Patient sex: M
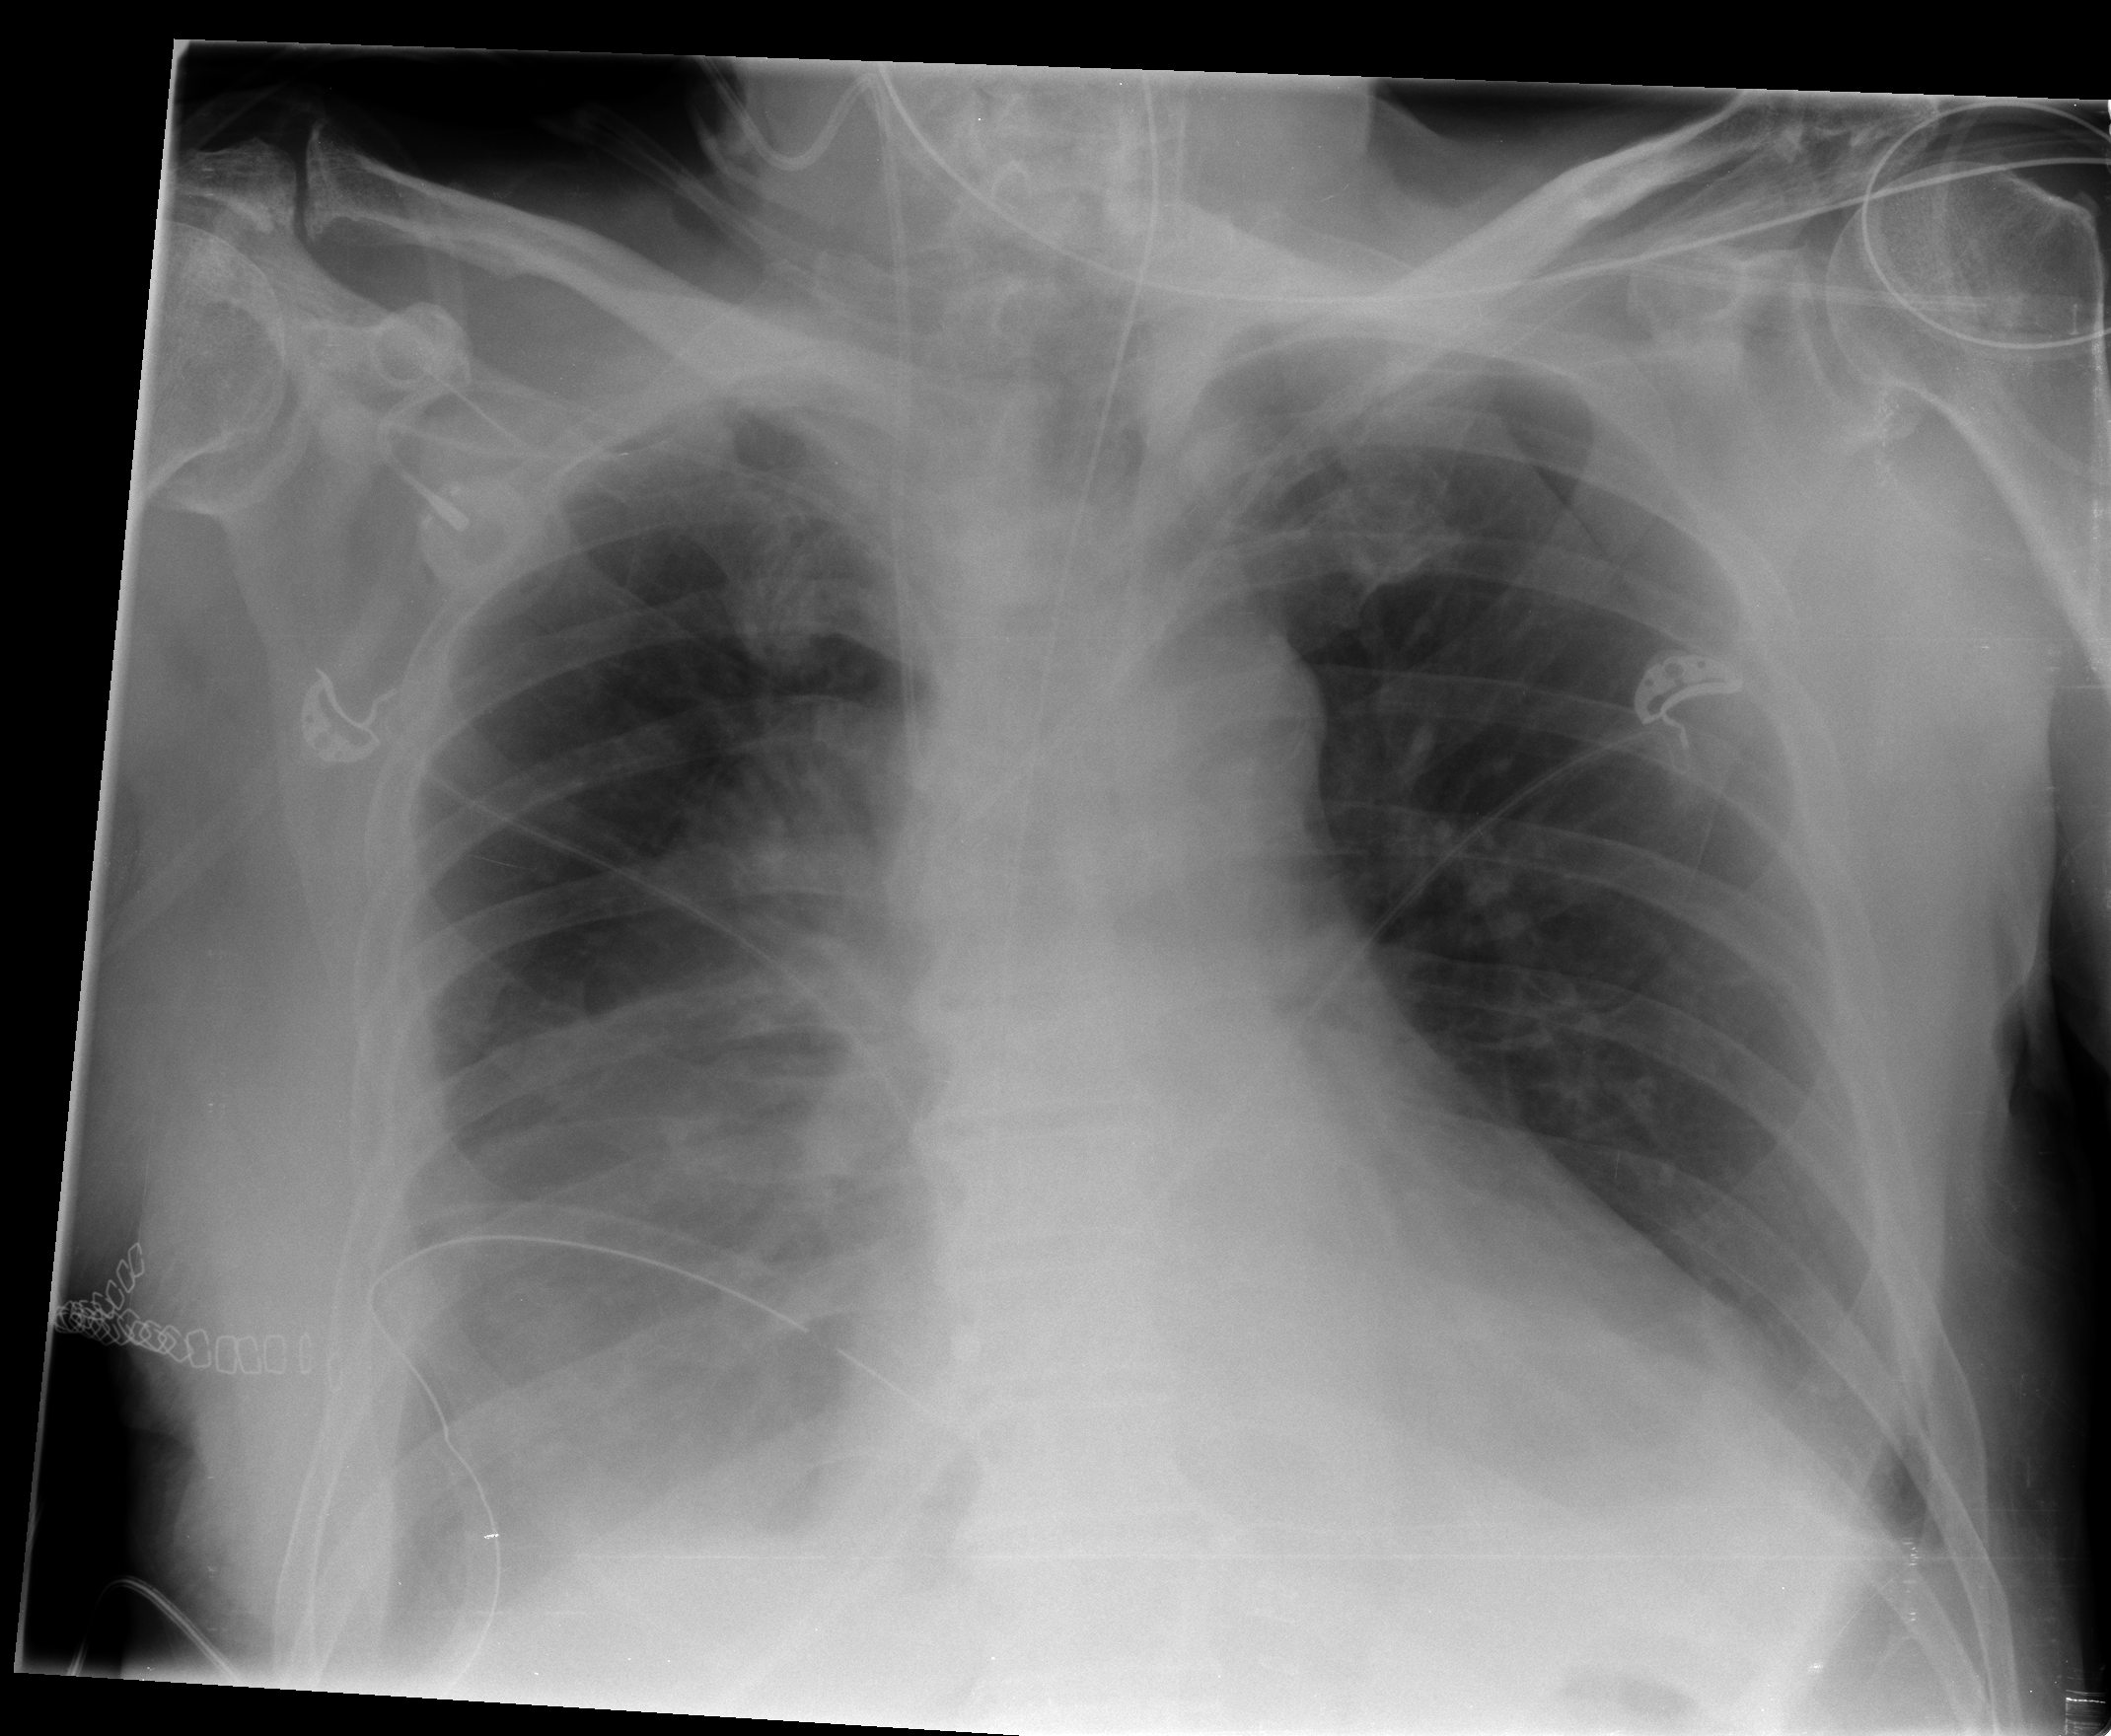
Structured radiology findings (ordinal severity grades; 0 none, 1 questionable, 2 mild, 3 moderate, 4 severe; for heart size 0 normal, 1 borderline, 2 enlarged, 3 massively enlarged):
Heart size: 2
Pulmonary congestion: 0
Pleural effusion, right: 2
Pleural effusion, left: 2
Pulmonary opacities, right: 1
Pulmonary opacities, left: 0
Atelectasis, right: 2
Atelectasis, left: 0